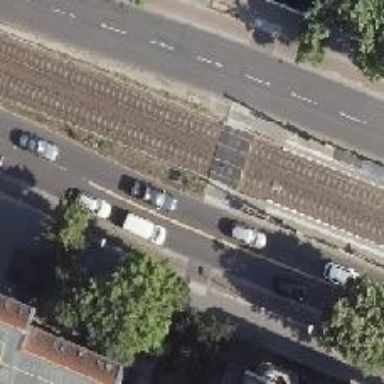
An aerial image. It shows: Uncontrolled tram railway crossing.